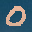
Label: 0